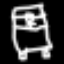
Label: bed